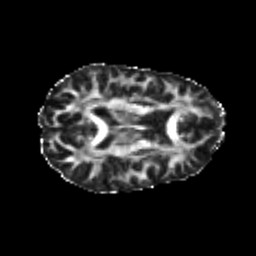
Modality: FA
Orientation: axial
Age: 24
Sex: female
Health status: healthy
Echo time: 0.074 s